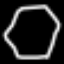
Label: octagon